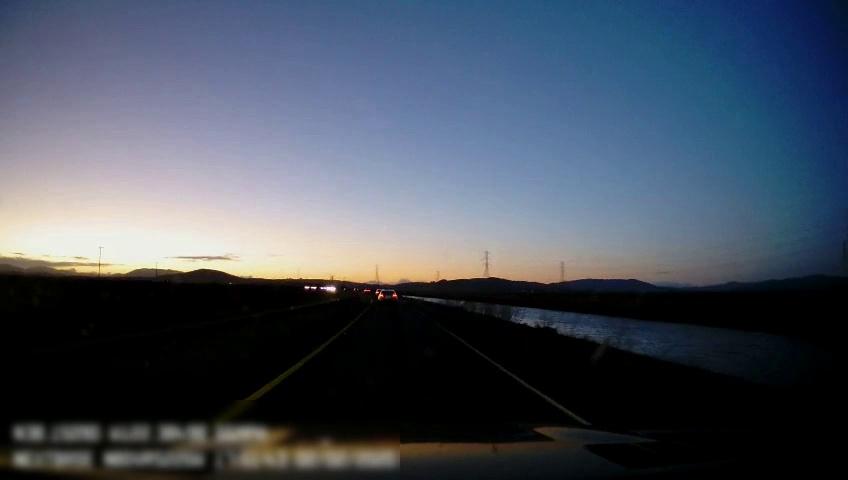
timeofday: Dusk/Dawn/Twilight
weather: Sunny
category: Drivable Space
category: Vehicles | Car
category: Lanes | Current Lane
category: Lanes | Current Lane